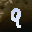
Label: 9